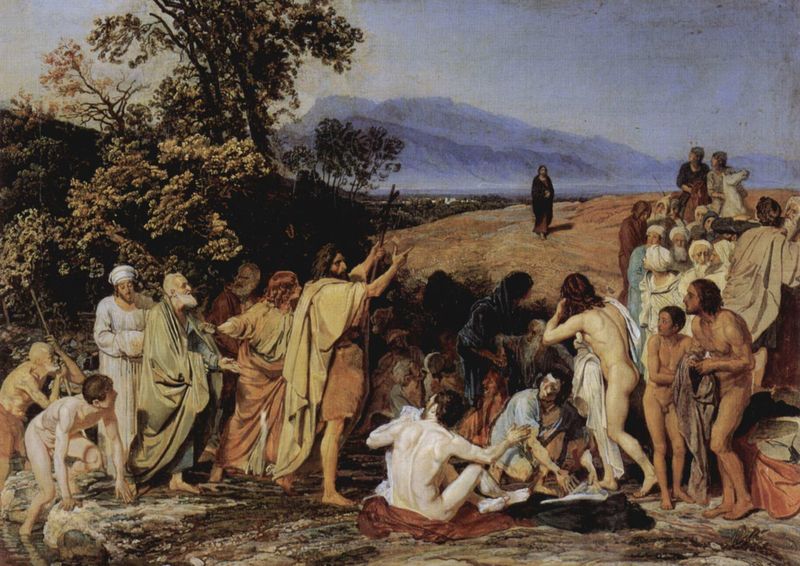
Titel: Christus erscheint dem Volke
Künstler: Alexander Andrejewitsch Iwanow
Standort: Sankt Petersburg
Institution: Staatliches Russisches Museum
Schlagwörter: akt, baum, berg, blau, felsen, gemälde, gruppe, himmel, körper, laub, mann, nackt, schatten, umhang, wasser, weiß, akte, baden, bäume, fluss, frauen, gelb, grün, landschaft, menschen, ocker, sand, see, sitzen, ufer, braun, frau, grau, hintergrund, kleider, licht, männer, nacht, rücken, strasse, vordergrund, rot, schleier, tuch, weg, ansammlung, leute, bart, gesichter, alte, arme, bibel, historie, johannes, kleidung, neues testament, stein, täufer, weit, schauen, bach, ebene, erde, feld, ferne, hügel, natur, büsche, sonne, boden, gewand, mantel, tücher, gewänder, locken, pferd, stock, beine, hellblau, kopfbedeckung, füße, stab, jungen, trocken, warm, berge, fels, gebirge, gipfel, wüste, luftperspektive, silhouette, ausdruck, nackte, junge, warten, zeigen, bad, waschen, penis, courbet, alter, greis, moses, gestützt, kreuz, religion, bedeckt, bergkamm, stöcke, mäntel, laubbaum, beten, staunen, gestus, prediger, stäbe, christus, jesus, christlich, religiös, abgelegt, heiliger, umhänge, heilige, eichen, jünger, taufe, maria, heilung, auszug, israel, turban, rhetorisch, christentum, wanderung, testament, verkündigung, ägypten, lager, ägypter, ankommen, hellgaru, johannes der täufer, ansichten, jordan, juden, einsiedler, zeigegestus, apostel, simon, blqu, stoc, emmaus, einzelner, getaufte, rufer in der wüste, simon der täufer, jessus, bqdende, nqckt